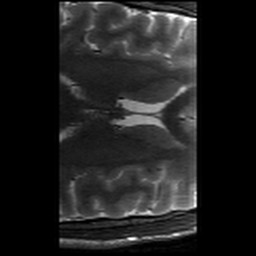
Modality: T2w
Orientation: axial
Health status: healthy
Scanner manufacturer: siemens
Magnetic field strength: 3 T
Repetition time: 8.02 s
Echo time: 0.08 s